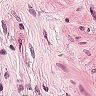
Metastatic tissue present: yes